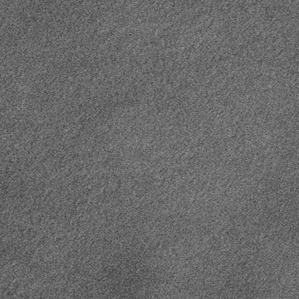
Label: frost